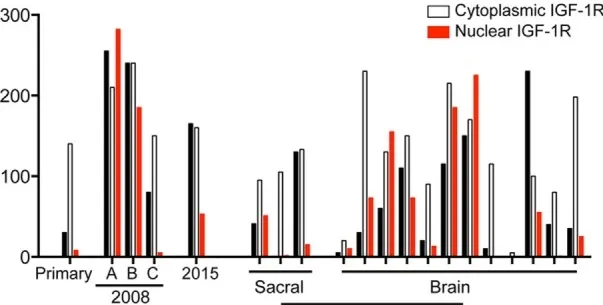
Brain and spinal chordomas contain IGF-1R with variable membrane, cytoplasmic, and nuclear positivity. IGF-1R IHC was performed on the primary tumor, 3 tumor blocks from the 2008 recurrence and one block from the 2015 (post-trial) recurrence of the trial patient, and 15 additional chordoma cases. Each tumor was scored for IGF-1R signal in the membrane, cytoplasm, and nucleus for the percentage showing zero (0), weak (1), moderate (2), or heavy (3) IGF-1R intensity, giving a maximum histoscore in each subcellular location of 100% x 3 = 300.
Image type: pathology (immunostaining)